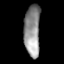
Tissue: lung
Cell type: T cells
Senescence score: 0.1846
Nuclear area (px): 809
Mean DAPI intensity: 145.66